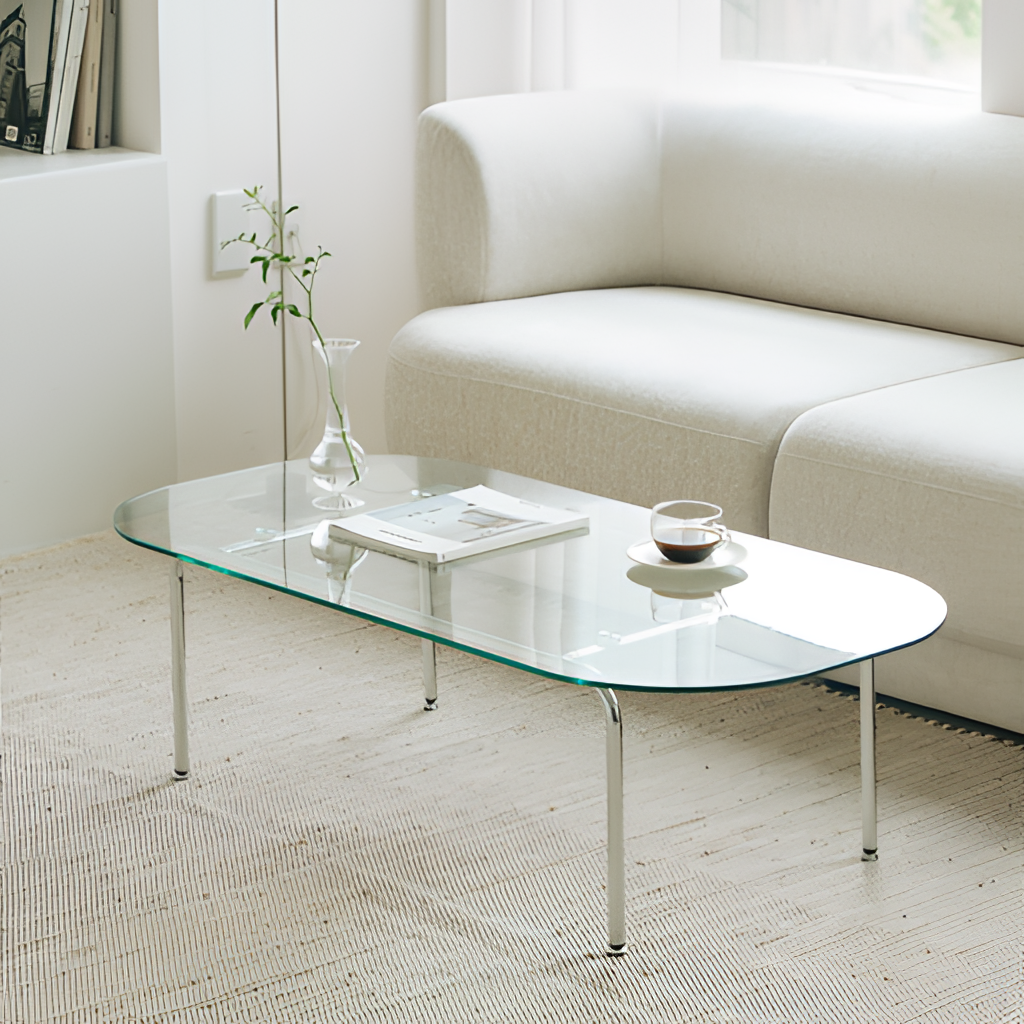
living room, glass coffee table, minimalist, white paint wallpaper, with solid pattern, fabric flooring, with ribbed pattern